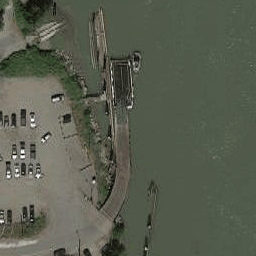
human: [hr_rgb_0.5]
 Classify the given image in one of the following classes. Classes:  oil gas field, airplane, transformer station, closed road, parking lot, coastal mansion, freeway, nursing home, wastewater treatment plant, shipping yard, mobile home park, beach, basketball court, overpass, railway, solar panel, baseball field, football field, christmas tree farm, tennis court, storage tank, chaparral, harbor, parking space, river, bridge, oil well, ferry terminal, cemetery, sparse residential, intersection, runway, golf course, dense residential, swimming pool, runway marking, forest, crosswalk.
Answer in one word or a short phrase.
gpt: ferry terminal